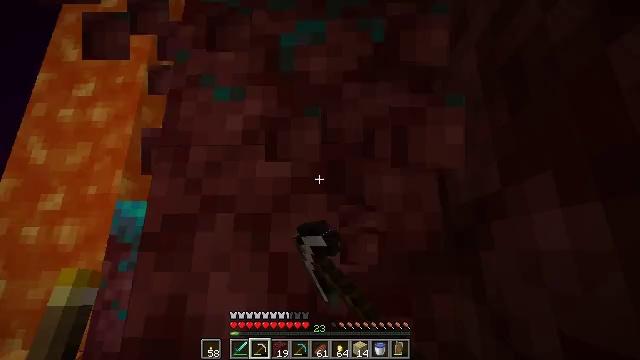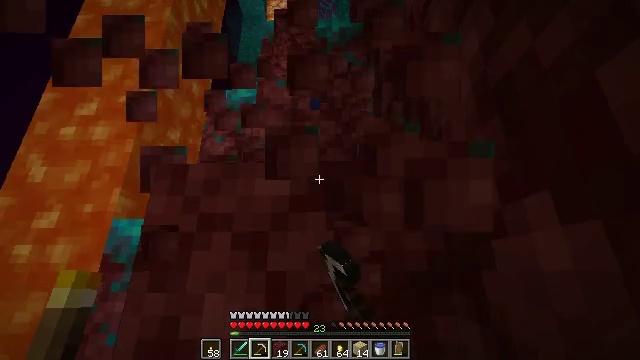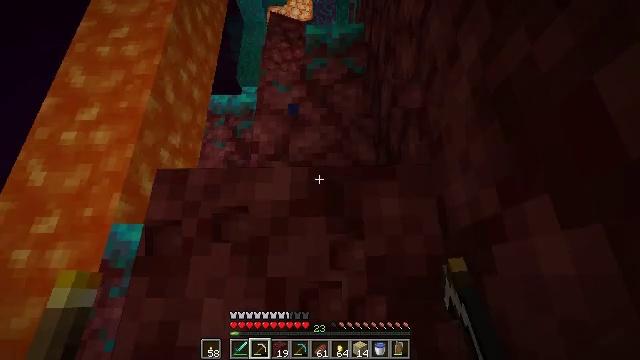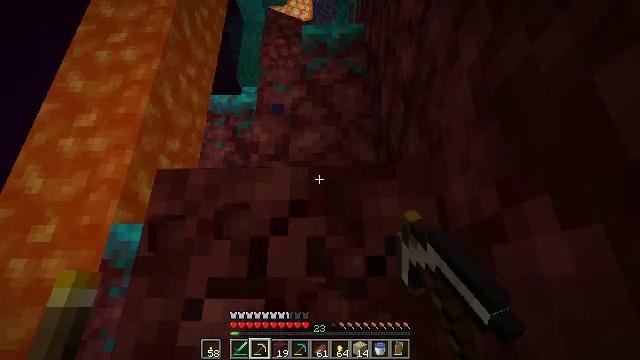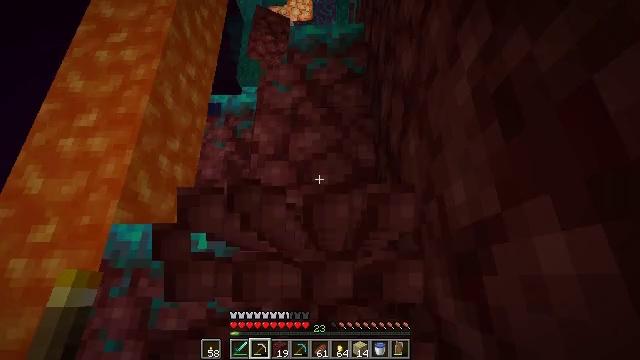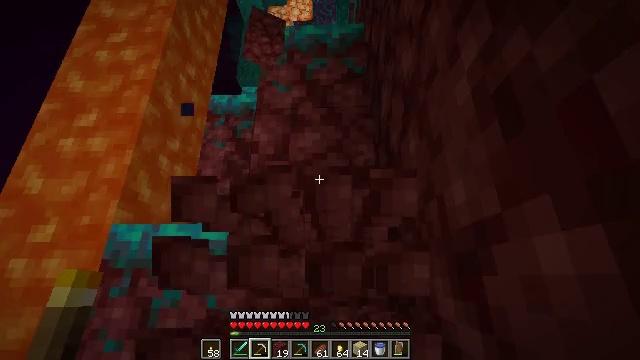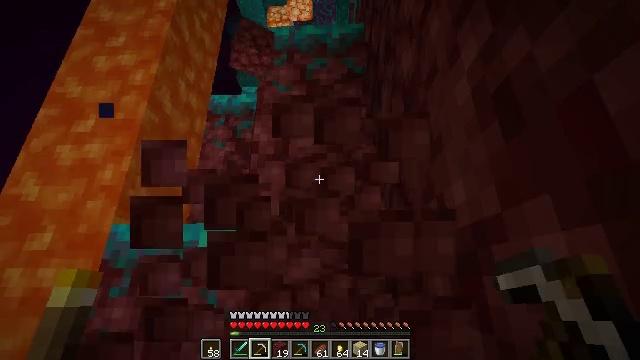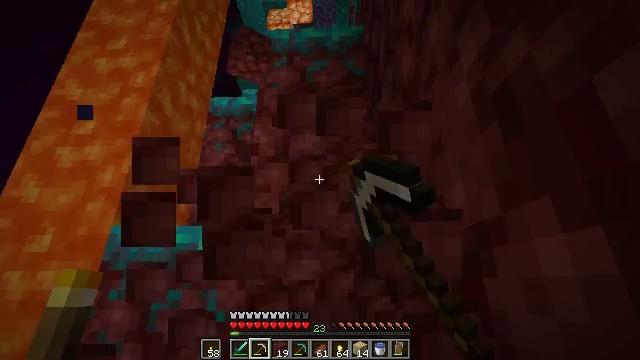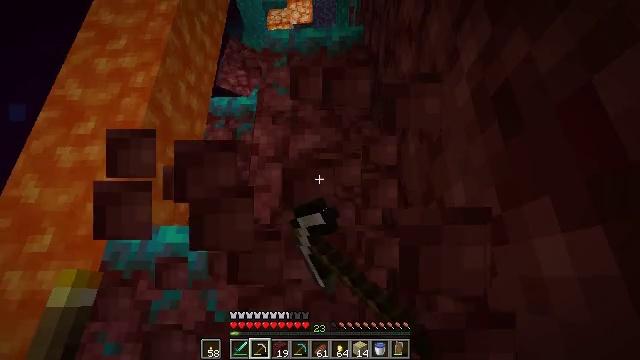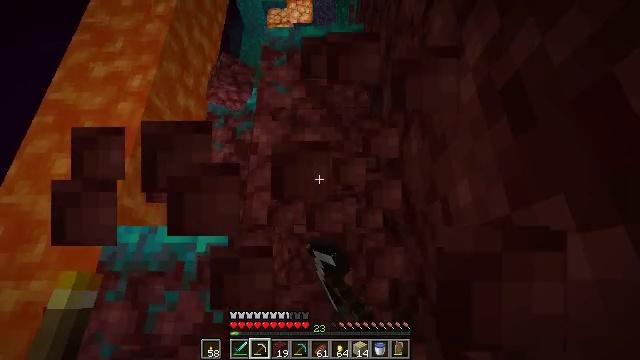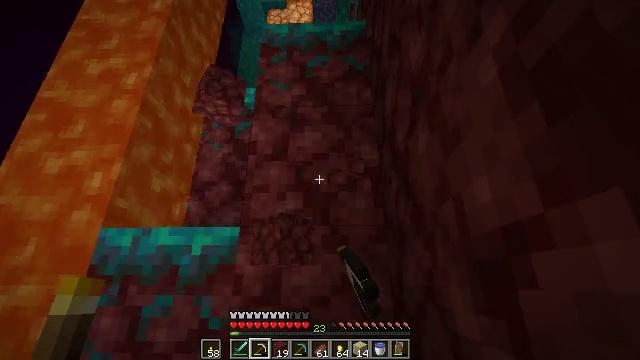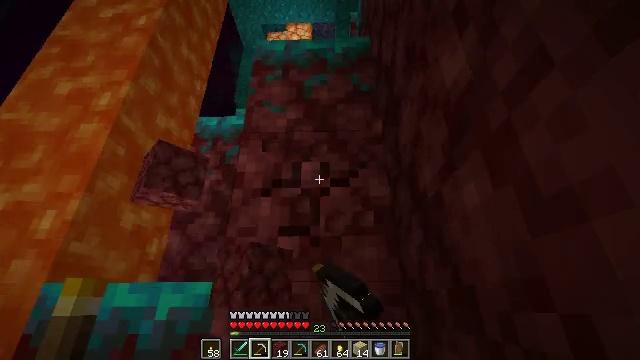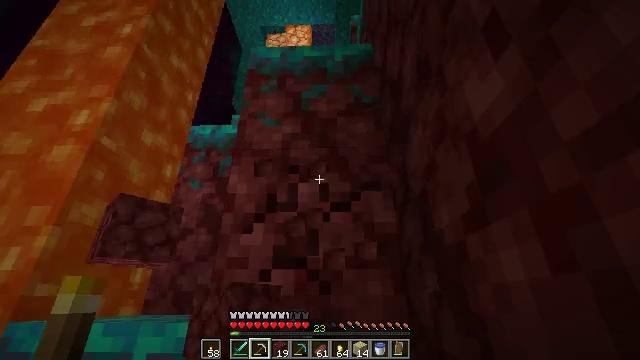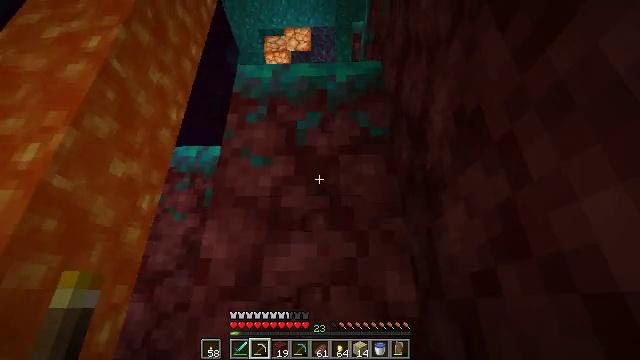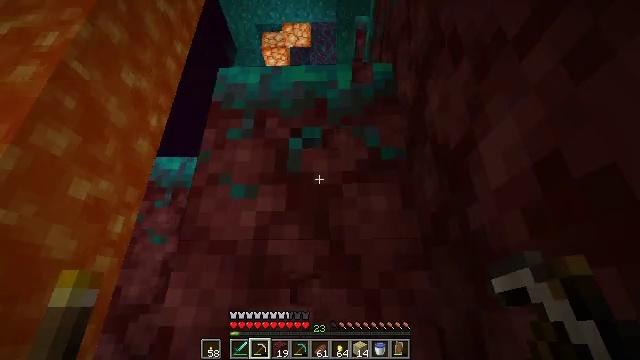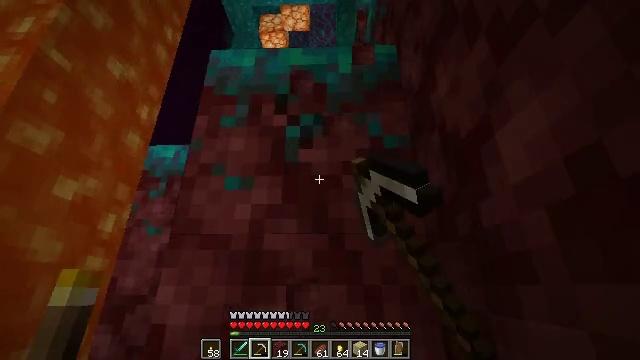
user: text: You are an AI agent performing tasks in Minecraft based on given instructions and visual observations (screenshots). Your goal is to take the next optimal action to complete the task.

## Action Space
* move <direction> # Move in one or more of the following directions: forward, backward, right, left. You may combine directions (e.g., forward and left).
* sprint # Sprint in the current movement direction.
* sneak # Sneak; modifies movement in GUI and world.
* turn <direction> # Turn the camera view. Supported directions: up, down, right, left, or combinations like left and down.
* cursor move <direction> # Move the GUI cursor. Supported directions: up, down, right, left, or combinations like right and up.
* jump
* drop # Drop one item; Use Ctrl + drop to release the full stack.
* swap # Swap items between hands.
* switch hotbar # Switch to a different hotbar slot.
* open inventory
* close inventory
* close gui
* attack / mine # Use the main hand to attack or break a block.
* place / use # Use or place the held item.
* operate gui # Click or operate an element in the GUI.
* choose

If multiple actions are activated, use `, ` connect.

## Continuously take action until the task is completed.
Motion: motion action
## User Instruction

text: Attack the netherrack to gather it.
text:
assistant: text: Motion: turn up, attack / mine
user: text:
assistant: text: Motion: turn up, attack / mine
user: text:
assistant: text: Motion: attack / mine
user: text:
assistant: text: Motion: attack / mine
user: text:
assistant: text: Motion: attack / mine
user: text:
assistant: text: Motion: attack / mine
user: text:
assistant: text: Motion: attack / mine
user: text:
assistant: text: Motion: attack / mine
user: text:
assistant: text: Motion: move forward, attack / mine
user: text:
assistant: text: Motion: move forward, attack / mine
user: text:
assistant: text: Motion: move forward, turn up, attack / mine, jump
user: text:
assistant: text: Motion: move forward, attack / mine, jump
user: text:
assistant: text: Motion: move forward, attack / mine, jump
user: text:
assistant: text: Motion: move forward, attack / mine, jump
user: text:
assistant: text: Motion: move forward, turn down, attack / mine
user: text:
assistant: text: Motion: move forward, turn down, attack / mine
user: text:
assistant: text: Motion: move forward, turn down, attack / mine
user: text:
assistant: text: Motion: move forward, turn down, attack / mine
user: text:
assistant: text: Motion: move forward, turn down, attack / mine
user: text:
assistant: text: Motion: attack / mine
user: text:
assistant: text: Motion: attack / mine
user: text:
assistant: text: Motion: turn up, attack / mine
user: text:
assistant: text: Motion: turn up, attack / mine
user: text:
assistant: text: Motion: turn up, attack / mine
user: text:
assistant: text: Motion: turn up, attack / mine
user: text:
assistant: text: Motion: attack / mine